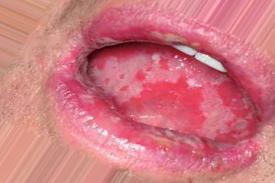
Condition: Mouth Ulcer